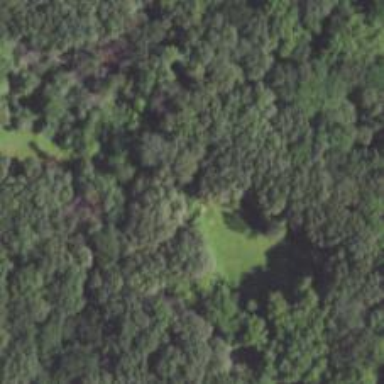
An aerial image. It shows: The starting point of disc golf course.